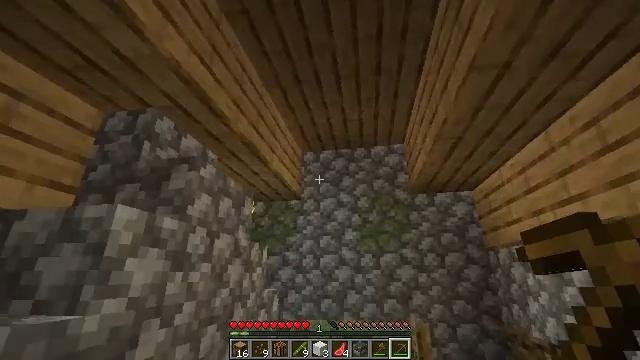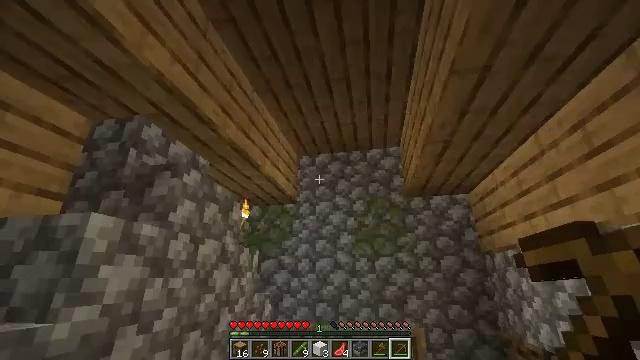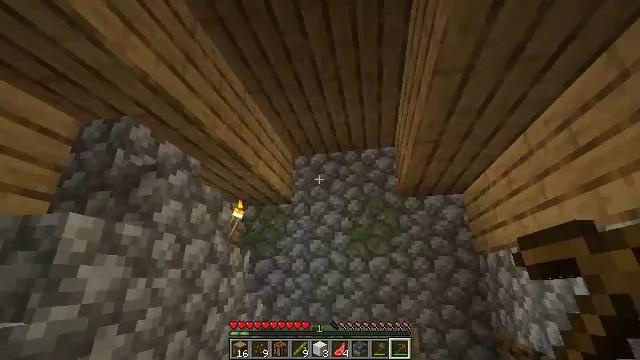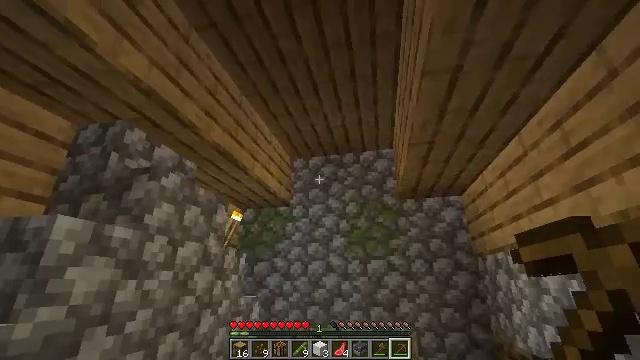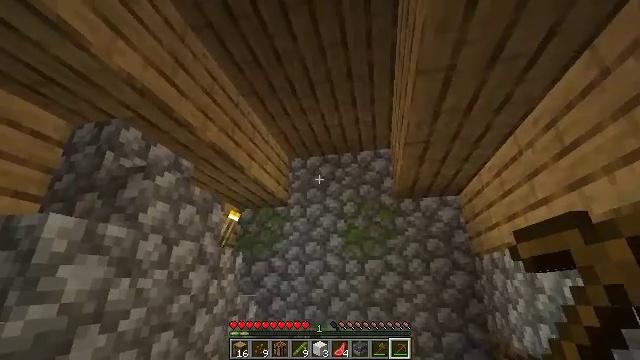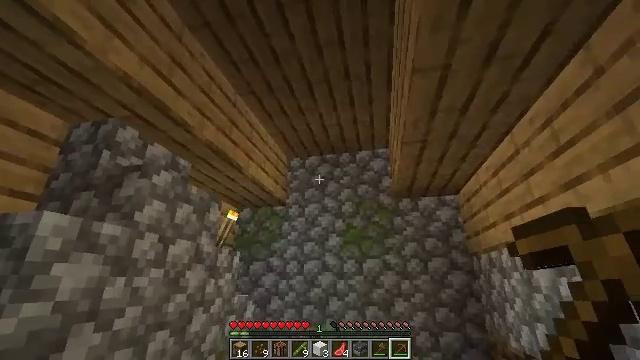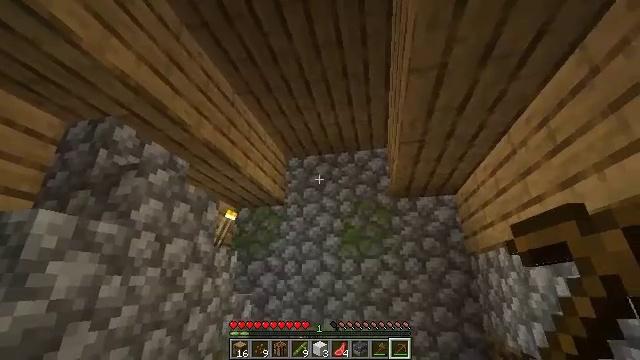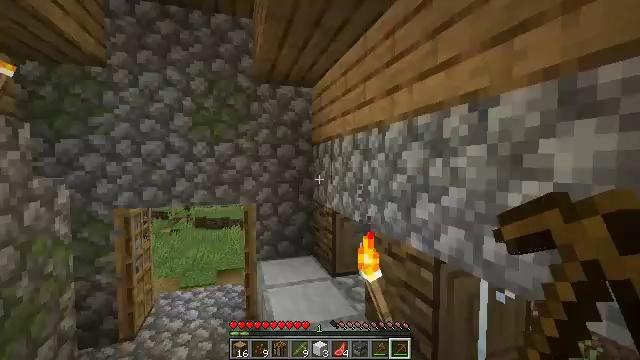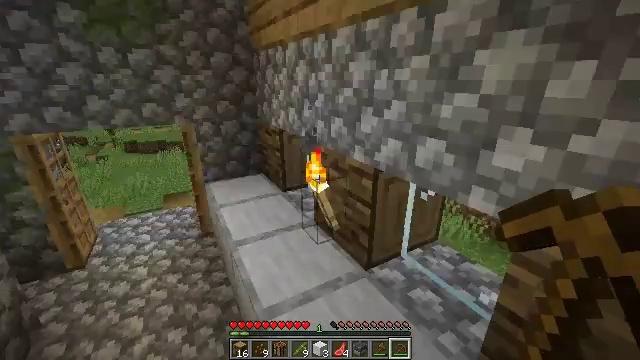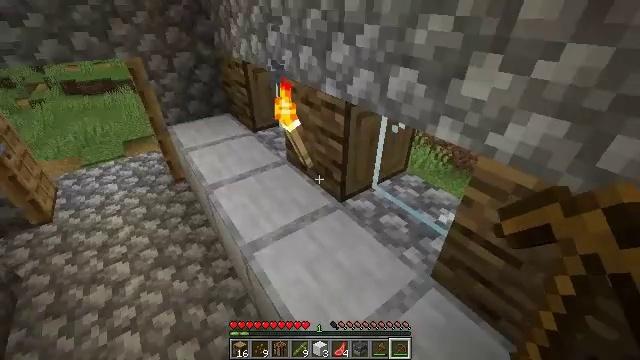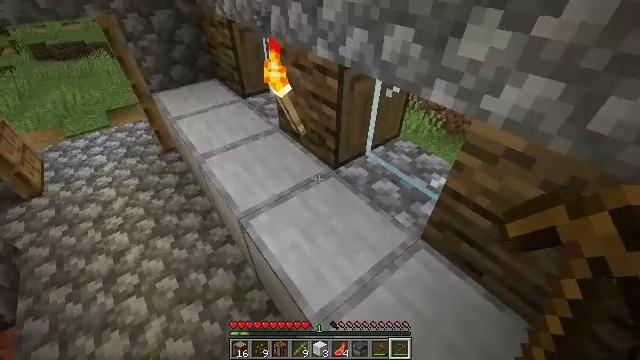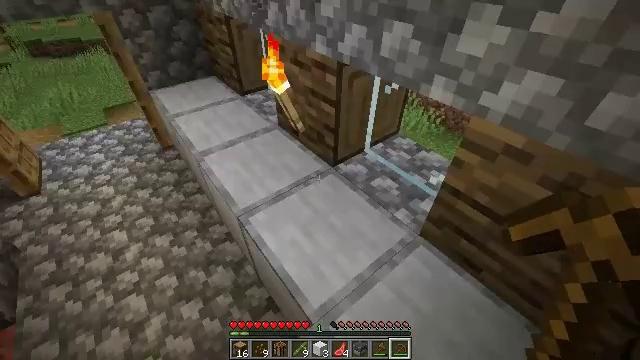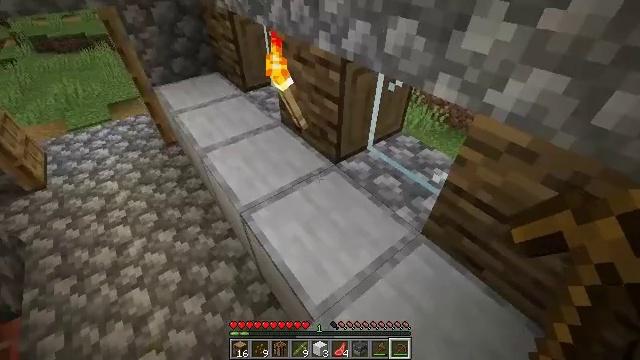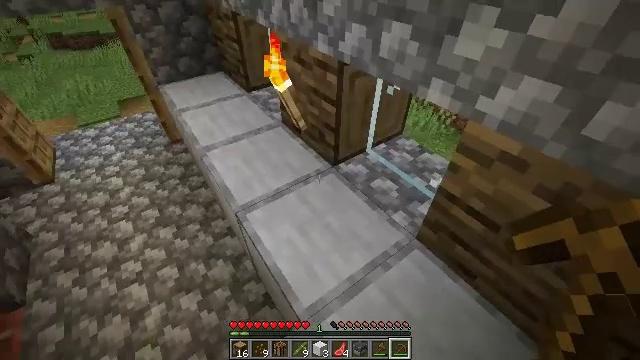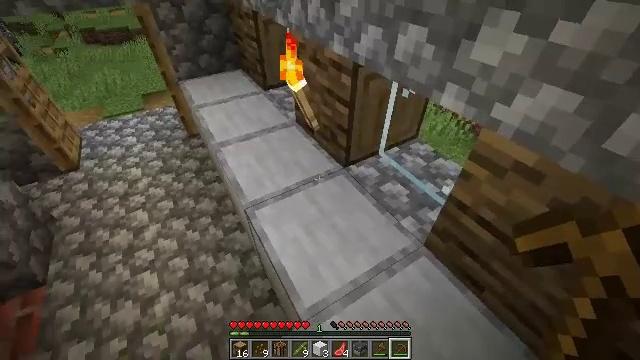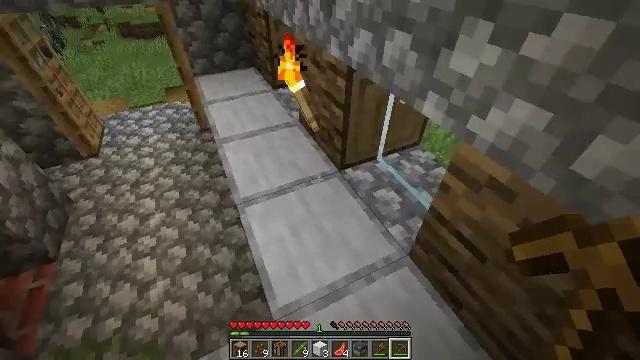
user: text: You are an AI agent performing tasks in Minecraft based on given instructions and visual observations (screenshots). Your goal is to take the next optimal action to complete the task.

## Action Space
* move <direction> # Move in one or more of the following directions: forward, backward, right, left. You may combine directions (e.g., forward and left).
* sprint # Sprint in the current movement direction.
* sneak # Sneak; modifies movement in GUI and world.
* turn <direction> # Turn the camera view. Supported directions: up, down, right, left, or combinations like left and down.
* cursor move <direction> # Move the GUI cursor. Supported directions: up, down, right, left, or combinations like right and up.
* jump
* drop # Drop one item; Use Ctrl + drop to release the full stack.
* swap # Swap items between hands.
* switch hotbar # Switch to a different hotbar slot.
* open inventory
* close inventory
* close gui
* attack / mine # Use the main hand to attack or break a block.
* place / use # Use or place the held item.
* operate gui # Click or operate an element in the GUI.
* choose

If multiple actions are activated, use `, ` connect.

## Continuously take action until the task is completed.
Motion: motion action
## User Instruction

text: Mine the yellow bed to pick it up.
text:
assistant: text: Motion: move right, turn left
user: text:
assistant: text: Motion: no_op
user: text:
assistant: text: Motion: no_op
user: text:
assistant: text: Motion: no_op
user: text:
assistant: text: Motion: no_op
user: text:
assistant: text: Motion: no_op
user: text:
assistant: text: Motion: turn right and down
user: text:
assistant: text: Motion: turn right and down
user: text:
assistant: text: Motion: turn right and down
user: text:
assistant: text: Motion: turn right and down
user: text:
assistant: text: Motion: no_op
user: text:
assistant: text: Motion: no_op
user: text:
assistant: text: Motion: move right, turn left
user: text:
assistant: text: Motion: move right, turn left
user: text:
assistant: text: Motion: move right, turn left
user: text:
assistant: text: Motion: move right, turn left
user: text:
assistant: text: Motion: move forward and move right, turn left
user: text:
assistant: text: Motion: move forward and move right, turn left and up
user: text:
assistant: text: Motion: move forward and move right, turn left and up
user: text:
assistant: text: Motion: move forward and move right, turn left and up
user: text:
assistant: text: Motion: move forward and move right, turn left and up
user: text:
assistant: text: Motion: move forward and move right, turn left
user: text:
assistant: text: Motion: move forward and move right
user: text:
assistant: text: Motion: move forward and move right
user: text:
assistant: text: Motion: move forward and move right
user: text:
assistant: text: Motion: move forward and move right
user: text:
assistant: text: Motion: move forward and move right, turn left and up
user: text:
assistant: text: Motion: move forward and move right, turn left and up
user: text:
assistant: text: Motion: move forward and move right, turn left and up
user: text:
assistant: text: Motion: move forward and move right, turn left and up